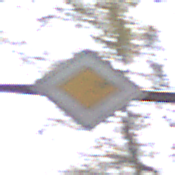
Verkehrszeichen: Vorfahrtsstrasse
Umgebung: Outdoor, Nature
Tageszeit: MorningAfternoon
Wetter: Overcast
Licht: Natural
Jahreszeit: Autumn
Kontrast: LowContrast